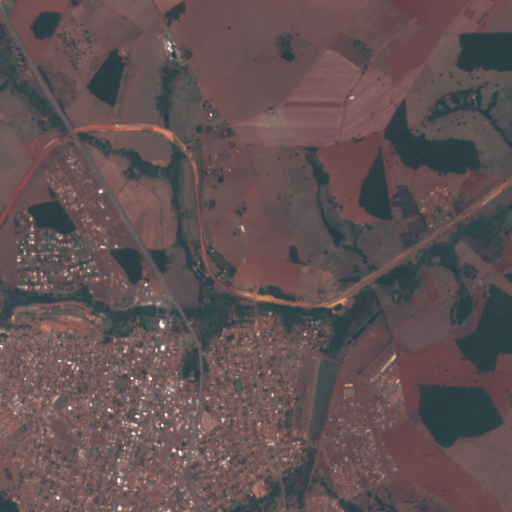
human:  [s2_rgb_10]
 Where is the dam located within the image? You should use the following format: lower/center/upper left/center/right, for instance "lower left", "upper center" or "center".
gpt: The dam is located in the upper right of the image.
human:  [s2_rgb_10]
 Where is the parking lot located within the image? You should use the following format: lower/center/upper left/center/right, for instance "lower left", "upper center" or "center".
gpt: The parking lot is located in the lower center of the image.
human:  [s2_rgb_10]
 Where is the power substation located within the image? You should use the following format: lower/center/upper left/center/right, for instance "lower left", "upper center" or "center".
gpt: The power substation is located in the lower center of the image.
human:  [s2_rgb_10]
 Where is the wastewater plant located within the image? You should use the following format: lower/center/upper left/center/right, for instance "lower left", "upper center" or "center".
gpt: The wastewater plant is located in the lower right of the image.
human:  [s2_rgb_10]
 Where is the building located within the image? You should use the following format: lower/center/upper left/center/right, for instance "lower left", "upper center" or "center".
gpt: There is no building in the image.